Interaction volume radius: 10 \u00c5
Interaction volume height: 35 \u00c5
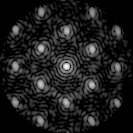
Disorder parameter: 0.3002